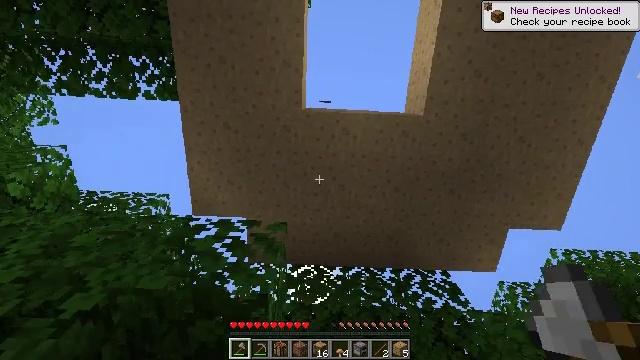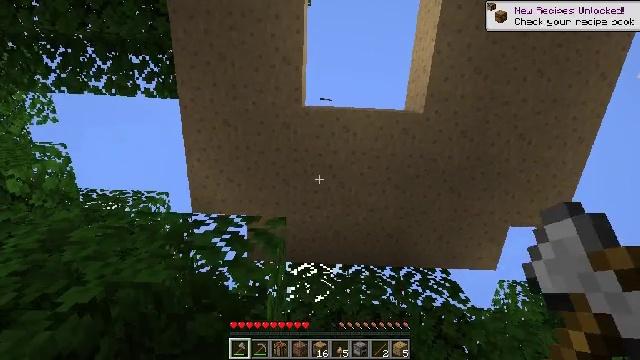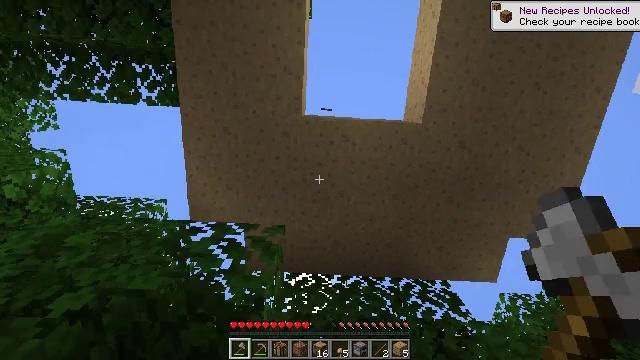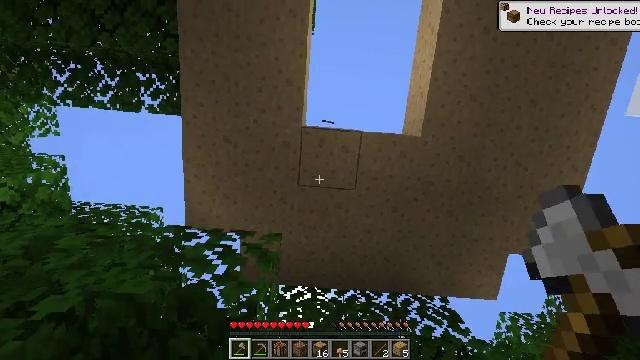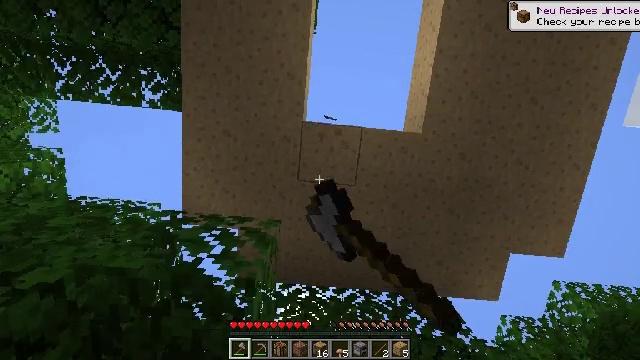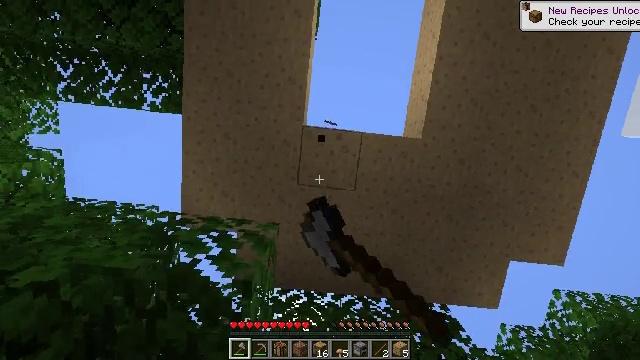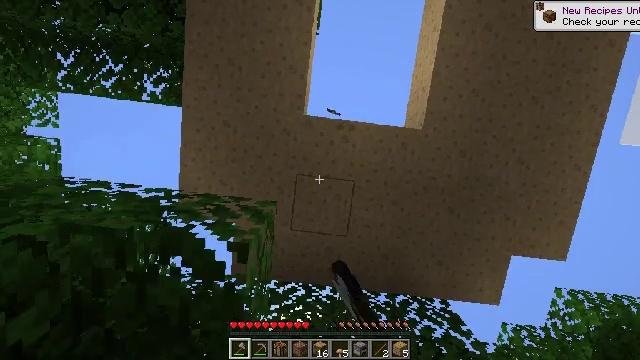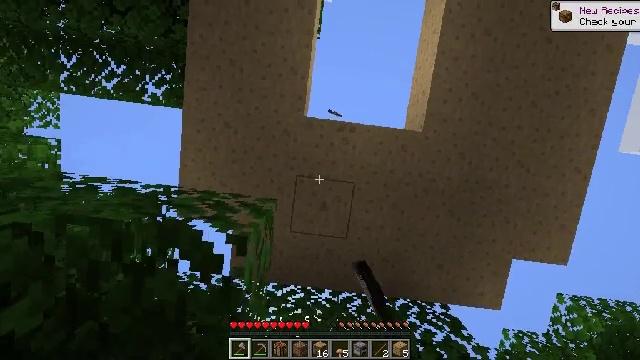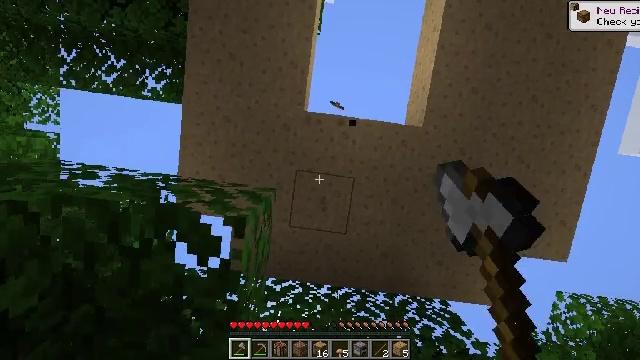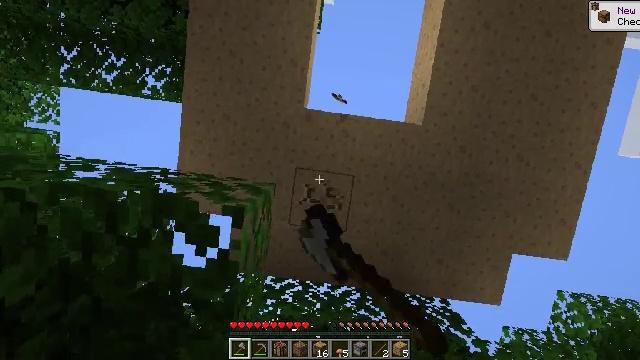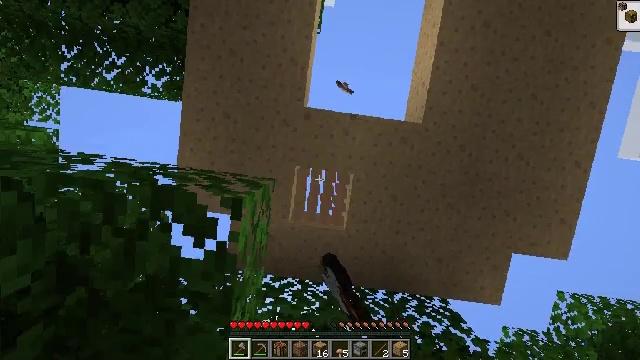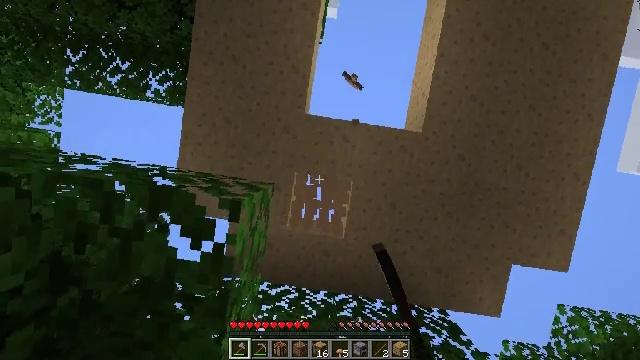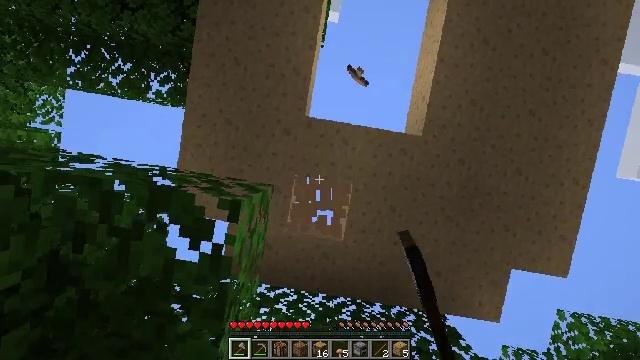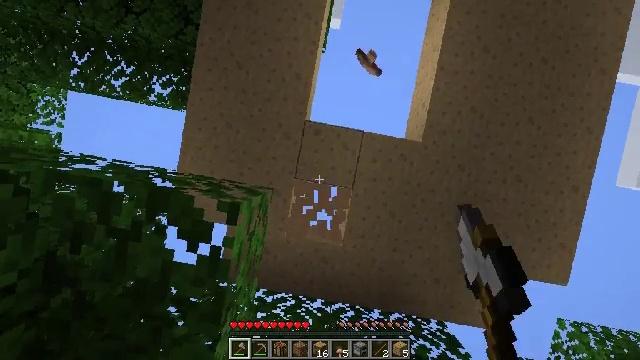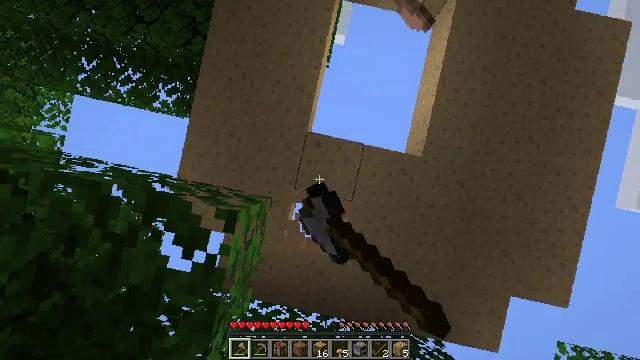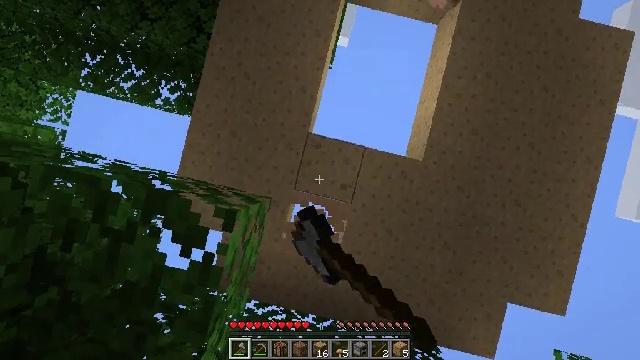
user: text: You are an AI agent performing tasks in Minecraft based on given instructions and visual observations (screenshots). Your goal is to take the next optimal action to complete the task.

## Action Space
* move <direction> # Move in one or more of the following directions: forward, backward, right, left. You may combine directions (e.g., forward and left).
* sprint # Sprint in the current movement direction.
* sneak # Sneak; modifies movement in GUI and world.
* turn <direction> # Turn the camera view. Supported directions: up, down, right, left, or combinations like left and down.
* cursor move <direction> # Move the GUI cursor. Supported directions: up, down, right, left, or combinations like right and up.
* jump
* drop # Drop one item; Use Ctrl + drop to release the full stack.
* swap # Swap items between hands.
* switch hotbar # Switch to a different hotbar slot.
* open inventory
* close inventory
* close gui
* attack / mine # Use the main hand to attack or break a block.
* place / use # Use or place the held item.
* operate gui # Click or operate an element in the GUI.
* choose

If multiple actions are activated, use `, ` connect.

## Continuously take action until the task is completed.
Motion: motion action
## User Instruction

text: Destroy the brown mushroom block for resources.
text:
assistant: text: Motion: attack / mine
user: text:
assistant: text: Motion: turn up, attack / mine
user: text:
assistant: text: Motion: move forward, turn right and up, attack / mine
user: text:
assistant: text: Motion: move forward, turn up, attack / mine
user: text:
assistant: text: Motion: move forward, turn up, attack / mine
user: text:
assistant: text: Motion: move forward, turn up, attack / mine
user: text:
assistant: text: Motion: turn up, attack / mine
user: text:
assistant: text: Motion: attack / mine
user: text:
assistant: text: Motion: attack / mine
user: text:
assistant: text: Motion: attack / mine
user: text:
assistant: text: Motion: turn right and up, attack / mine
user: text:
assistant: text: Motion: attack / mine
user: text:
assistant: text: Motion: turn up, attack / mine
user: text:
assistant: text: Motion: turn right and up, attack / mine
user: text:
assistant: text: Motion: turn right and up, attack / mine
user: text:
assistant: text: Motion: attack / mine
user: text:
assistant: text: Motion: attack / mine
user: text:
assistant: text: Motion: attack / mine
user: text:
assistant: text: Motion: attack / mine
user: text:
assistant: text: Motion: attack / mine
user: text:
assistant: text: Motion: attack / mine
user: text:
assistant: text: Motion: attack / mine
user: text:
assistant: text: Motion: turn right, attack / mine
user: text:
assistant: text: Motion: turn right, attack / mine
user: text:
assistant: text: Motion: turn right, attack / mine
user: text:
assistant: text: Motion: turn right and down, attack / mine
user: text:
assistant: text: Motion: turn right and down, attack / mine
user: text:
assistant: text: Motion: turn right and down, attack / mine
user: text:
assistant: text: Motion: turn right and down, attack / mine
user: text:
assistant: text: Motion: turn right and down, attack / mine